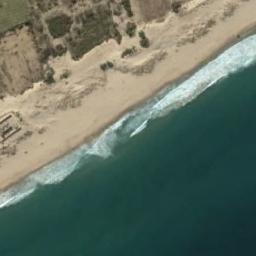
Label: beach